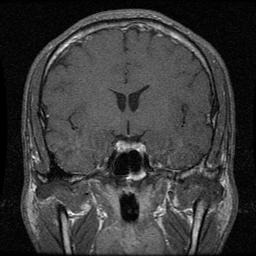
Label: pituitary